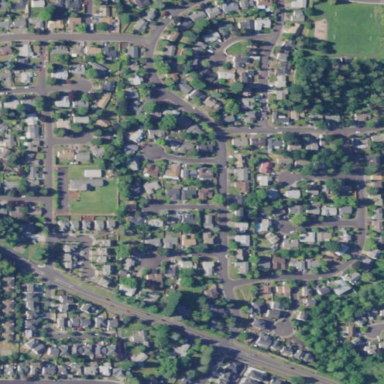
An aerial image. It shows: Residential area.